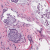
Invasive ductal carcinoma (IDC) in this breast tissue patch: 1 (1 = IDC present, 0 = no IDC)